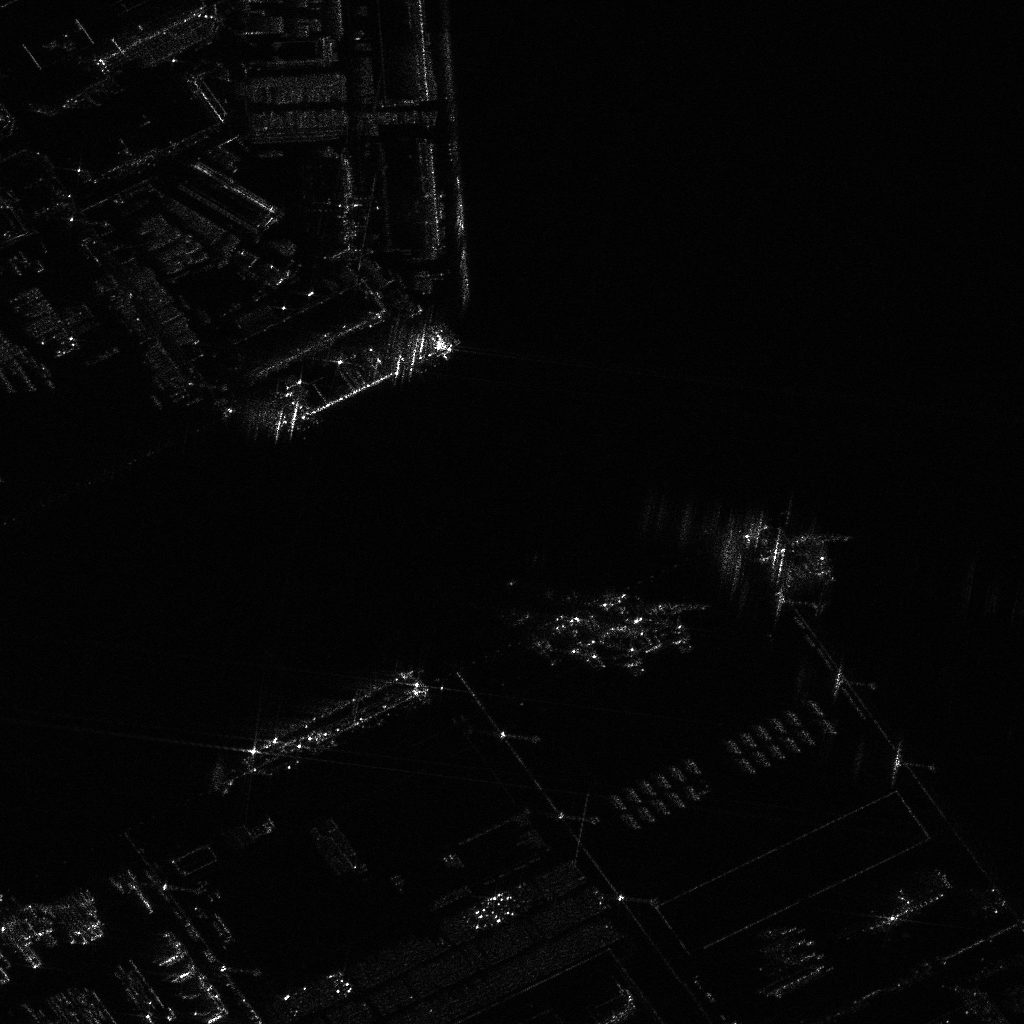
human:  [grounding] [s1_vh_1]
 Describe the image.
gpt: In the satellite image, there is  <ref>1 medium ore-oil </ref> <box>[[31, 26, 36, 49, 66]]</box> located at center,  <ref>1 medium ore-oil </ref> <box>[[30, 60, 34, 80, 66]]</box> located at bottom.